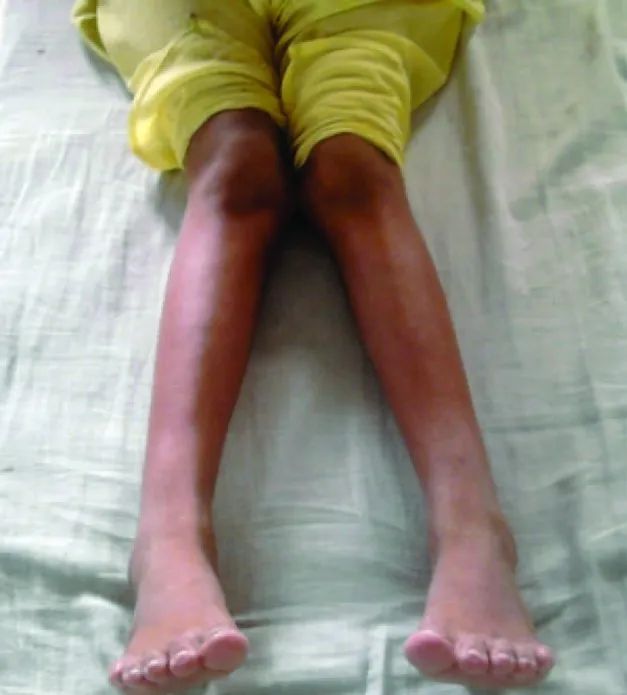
Genu valgam with increased bimalleolar distance.
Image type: medical_photograph (skin_photograph)